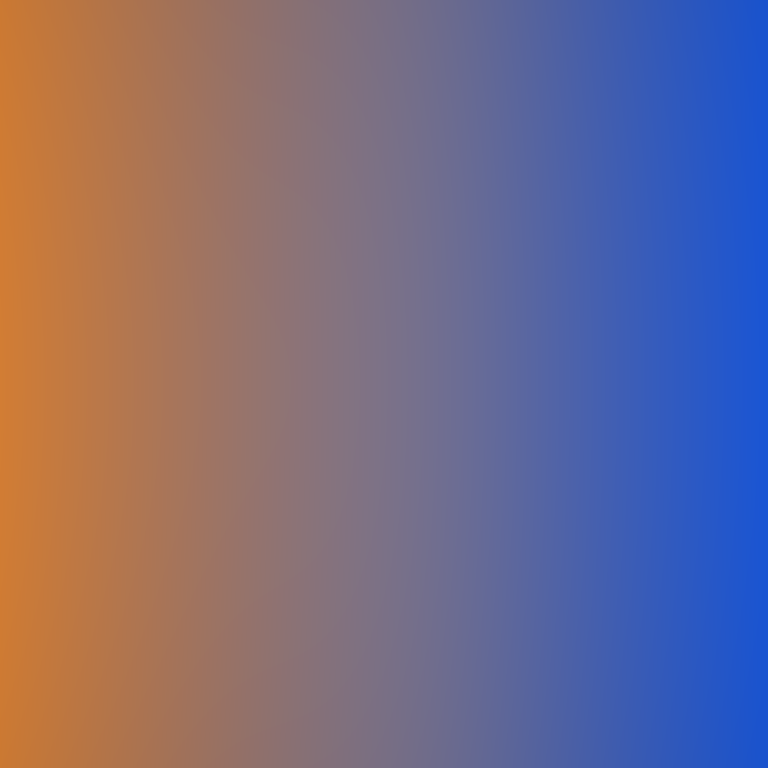
Abstract light effect, smooth gradient from warm orange to cool blue, calm atmosphere, soft glow, no room, no furniture, no objects.